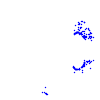
Particle: proton